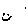
Label: smiley face